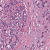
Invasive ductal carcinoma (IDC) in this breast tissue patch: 1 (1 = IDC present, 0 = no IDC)